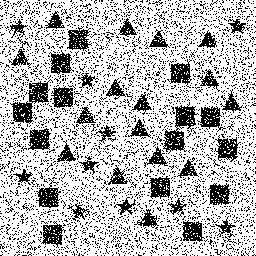
Squares: 16
Triangles: 16
Stars: 10
Total shapes: 42